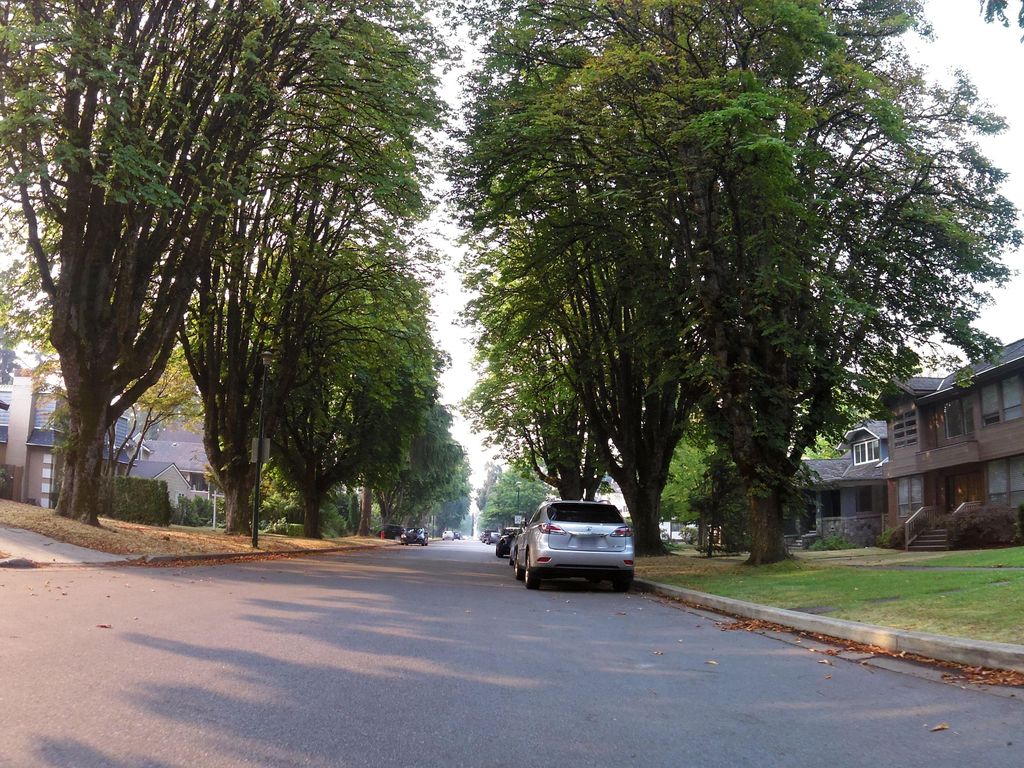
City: vancouver